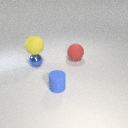
large red rubber sphere behind small blue metal sphere